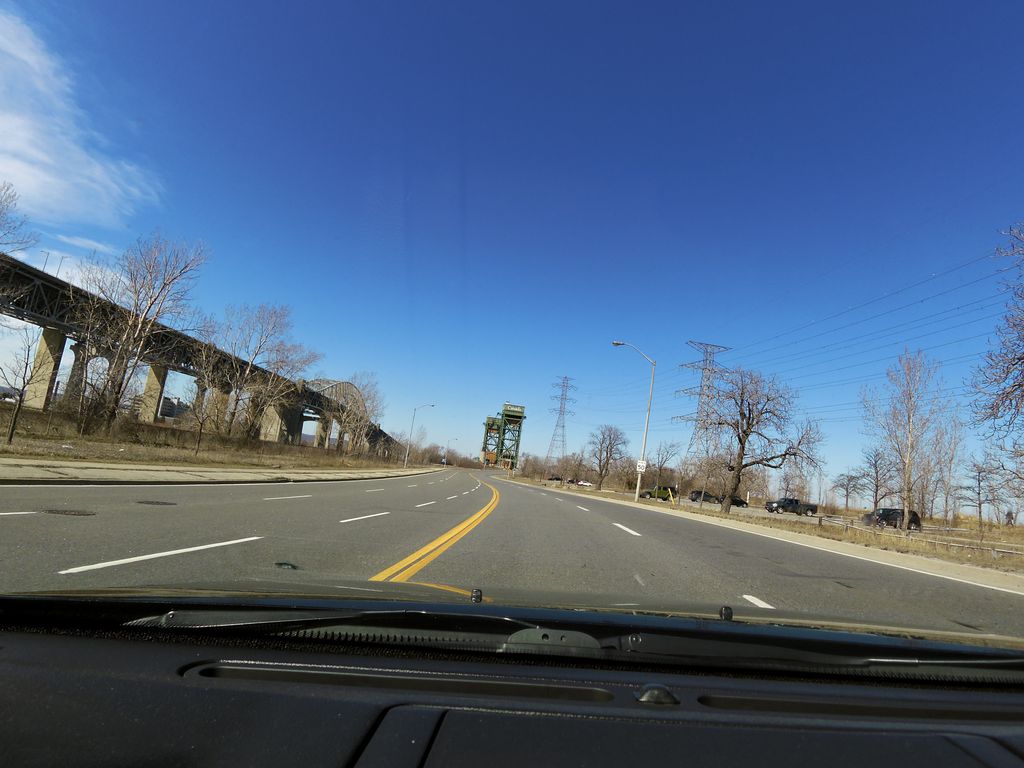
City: hamilton